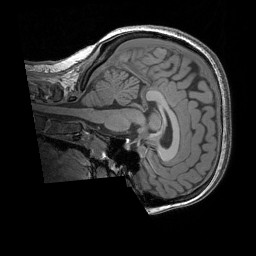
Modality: T1w
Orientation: sagittal
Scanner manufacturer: siemens
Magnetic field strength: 3 T
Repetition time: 1.83 s
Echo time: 0.00303 s